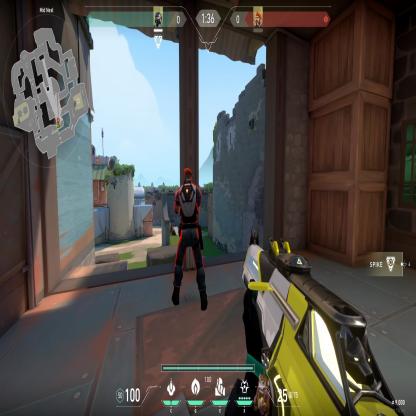
Label: enemy